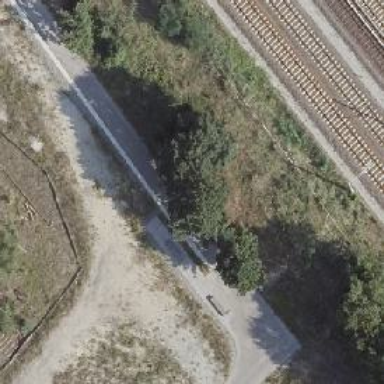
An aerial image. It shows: Historic railway.